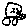
Label: car